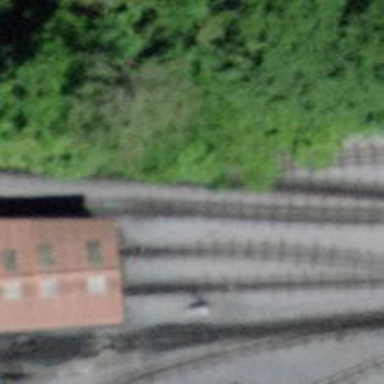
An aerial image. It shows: Narrow-gauge railway with one track passing through service yard.